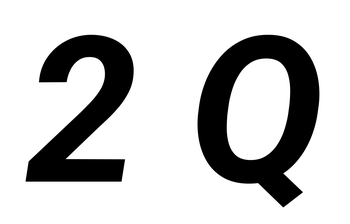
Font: Roboto-Italic_Bold_Italic